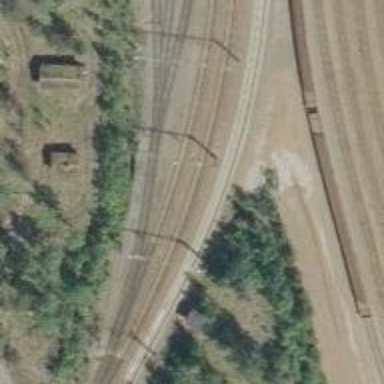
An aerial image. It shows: Rail yard with electrified contact lines for the railway.